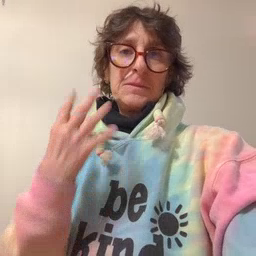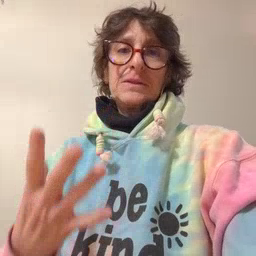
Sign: many